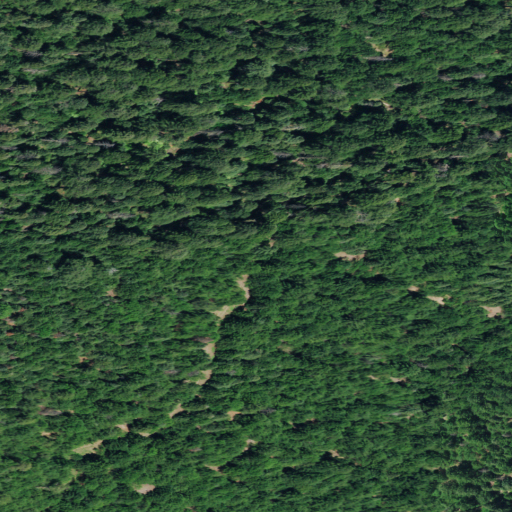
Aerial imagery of ridge(s) in California named Short Ridge containing grassland and open development